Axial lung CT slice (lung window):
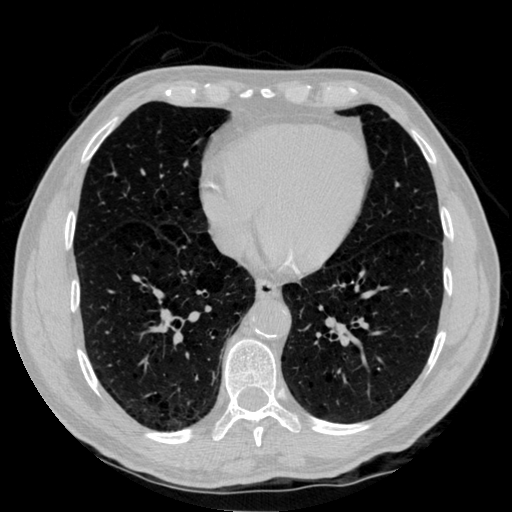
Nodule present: no